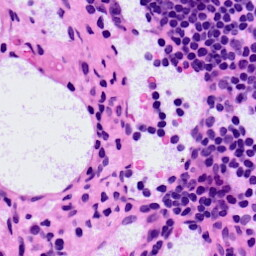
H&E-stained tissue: LymphNode